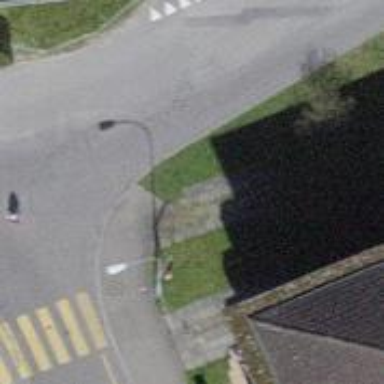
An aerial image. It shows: Kerb barrier.